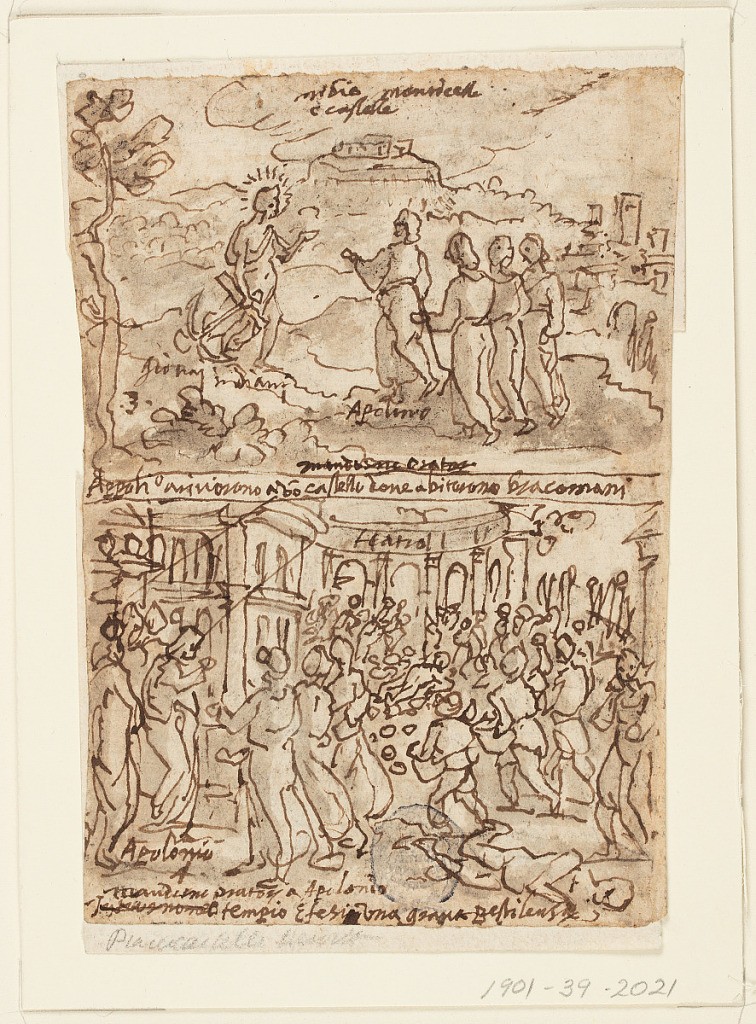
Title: Apollonius meeting the Messenger of the Brahmans [above]; Apollonius Ridding the People of Ephesus of a Plague Demon [below]
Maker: Jan van der Straet, called Stradanus, Flemish, 1523–1605
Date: ca. 1597
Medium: Pen and brown ink, brush and brown wash on laid paper
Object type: Drawing
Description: Recto, above: In a landscape, a radiant figure at left, carrying an anchor, greets a group of four men at right. One of the men, identified as Apollonius, steps forward. Framing line below, with explanatory inscription in Italian. 
Recto, below: In a city, a figure at left, identified as Apollonius, raises his hand giving instructions to a group of figures. At center is a theater, in which other figures throw stones at a figure on the ground—a beggar turning into a ferocious dog. An injured figure lies in the foreground.
Verso, above: Two women recline in a landscape near a pond. Several swans, grouped in pairs, wander nearby. Framing line below, with explanatory inscription in Italian. 
Verso, below: Five figures in the foreground stand before and gesture towards a curving wall decorated with reliefs.  